Question: Count the number of objects in the diagram.
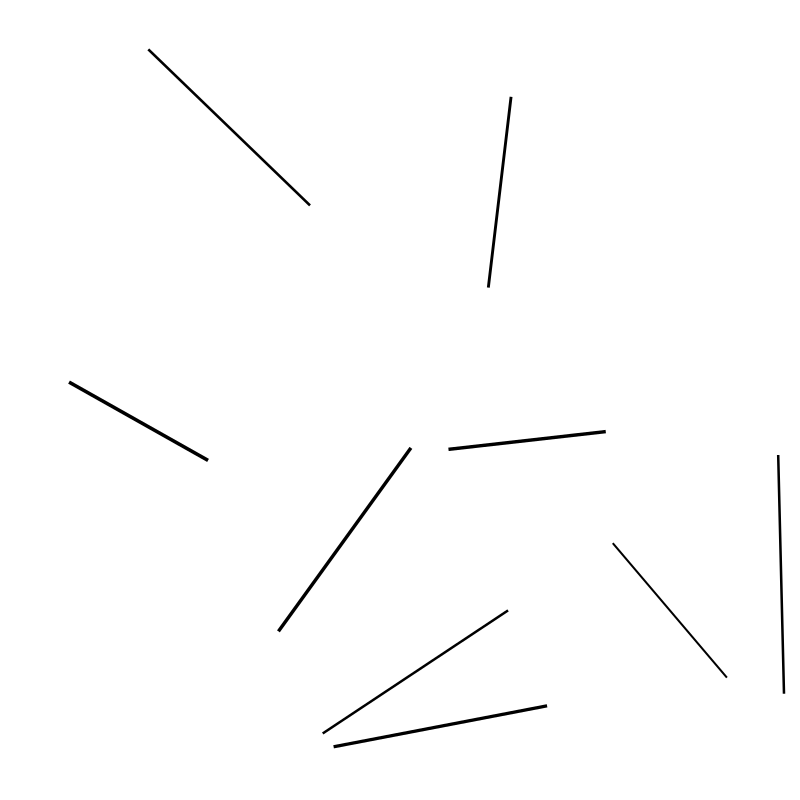
Answer: 9